Question: So I am new with IOS programming. I followed tutorials and decided to make a small universal application. So I created a button in Iphone storyboard and in code I made action that will play a sound. Then in storyboard I connected button to first responder action that plays a sound and it works fine. Then I created button in Ipad storyboard and did the same thing just as I did in Iphone, connected button to First Responder action, and when I open application in Ipad and click the button nothing happens

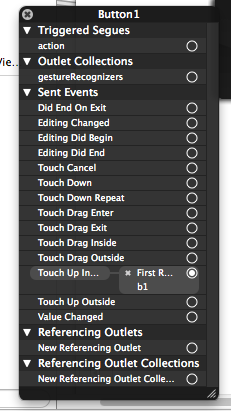
Answer: You need verify "Sent Events" section in IB.